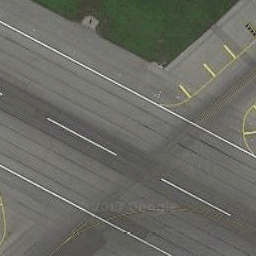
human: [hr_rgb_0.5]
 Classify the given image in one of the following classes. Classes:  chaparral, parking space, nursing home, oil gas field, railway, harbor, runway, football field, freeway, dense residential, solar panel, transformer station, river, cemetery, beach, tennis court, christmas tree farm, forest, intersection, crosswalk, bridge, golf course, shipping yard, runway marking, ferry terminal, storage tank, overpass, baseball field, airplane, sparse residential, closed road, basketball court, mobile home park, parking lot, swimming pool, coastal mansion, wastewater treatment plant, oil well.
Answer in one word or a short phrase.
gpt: runway